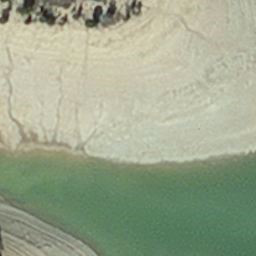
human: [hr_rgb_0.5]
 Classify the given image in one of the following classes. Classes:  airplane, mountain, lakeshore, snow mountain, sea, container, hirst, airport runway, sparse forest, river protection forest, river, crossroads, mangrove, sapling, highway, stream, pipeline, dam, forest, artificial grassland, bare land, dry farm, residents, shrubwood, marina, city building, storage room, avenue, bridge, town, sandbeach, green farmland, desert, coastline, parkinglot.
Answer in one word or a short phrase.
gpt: hirst